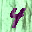
Label: 4